Field crop: tomato
Growth stage: 2
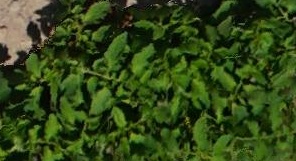
Species: tomato